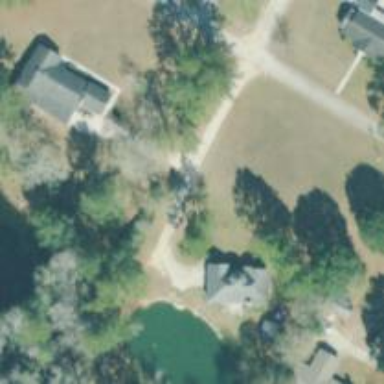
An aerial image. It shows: Driveway.